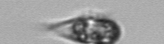
Label: Mesodinium